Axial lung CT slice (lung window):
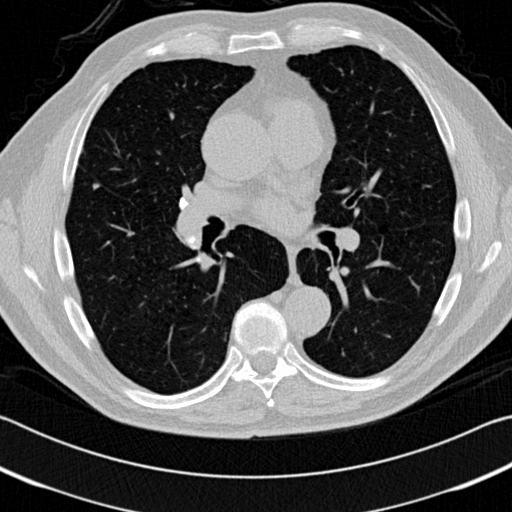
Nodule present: yes
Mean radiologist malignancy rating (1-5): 3